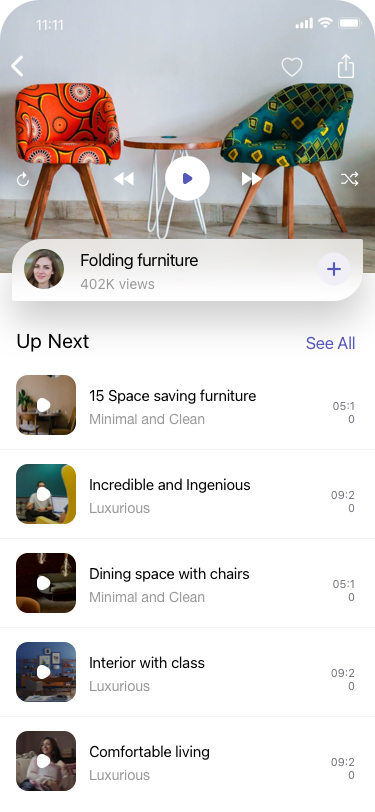
Text in this UI design:
09:20
Luxurious
Comfortable living
09:20
Luxurious
Interior with class
05:10
Minimal and Clean
Dining space with chairs
09:20
Luxurious
Incredible and Ingenious
05:10
Minimal and Clean
15 Space saving furniture
Up Next
See All
402K views
Folding furniture
11:11